Question: I'd like to be able to generate and load custom classes within an (unsigned) applet. Generating them I can deal with, but I'm battling with the applet SecurityManager that doesn't seem to want me to load them.
Here's a visual overview; as you can see I'm stuck on Phase 2:

What I originally intended was to use a custom class loader. Apparently this isn't allowed in an applet; the ClassLoader constructor throws a SecurityException.
Then I considered calling <URL> on another class loader directly, but that method is protected.
I tried to make the method accessible via reflection. My hopes there weren't high but I tried it and indeed that too threw a SecurityException.
<URL> appeared to offer salvation: it has a static factory creation method which does not throw any security exception. However, that technique doesn't permit subclassing the loader or access to the protected defineClass method. It only accepts an array of URL objects.
So I tried to subclass <URL> to override its openConnection method to return my class bytes that way, but the URL class is final.
Then I tried creating a custom <URL> with an overridden openConnection method and passing it to the constructor of a URL. The SecurityManager threw another fit over this.
So then I tried calling URL.setStreamHandlerFactory with a custom factory that would return my custom stream handler. There was the SecurityManager again, complaining, because what else is it good for if not complaining?
So then I tried creating a <URL>. I have no clue what it's for but it's a subclass of URLClassLoader that allows specifying a custom URLStreamHandlerFactory in its constructor and doesn't mention throwing a security exception, but it still did anyway.
In desperation I tried calling <URL>.setDefault with a custom ProxySelector, hoping to incercept a URL and somehow route it back into my applet, but I don't have permission for that either.
I tried setting the 'java.system.class.loader' property via a '<param name="java_arguments" ...>' tag, but it didn't seem to be one of the honored properties.
I like to do this from within the normal unsigned applet security sandbox if it's at all possible, so that the experience is seamless.
But mostly I'm just baffled, because if it's not possible it makes no sense.
It's useful both for dynamic code generation and for implementing custom JAR compression, like LZMA compression.
Help!
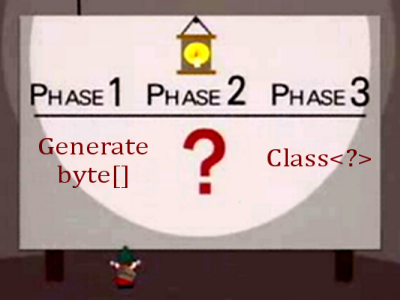
Answer: > ..the SecurityManager again, complaining, because what else is it good for if not complaining?
It is there for the protection of the end user, against doing exactly the sorts of things you are attempting.
> ..how do I load the class?
Sign the Jar, get the user to accept the digitally signed code.
> ..send my class bytes up to a remote server that will generate a temporary URL that I can use in conjunction with URLClassLoader.newInstance(URL[]).
A sand-boxed applet cannot create an 'URLClassLoader'.